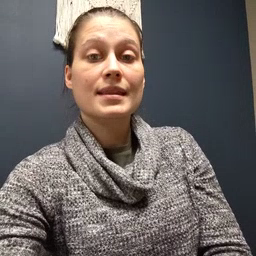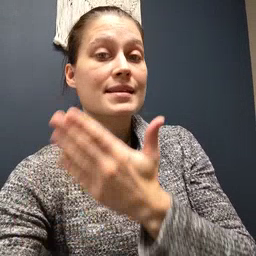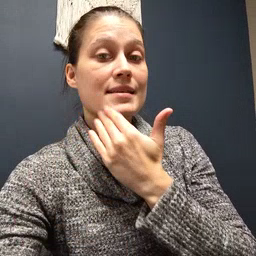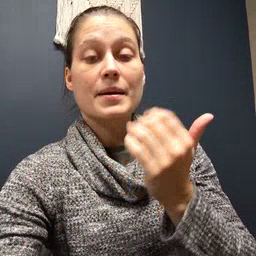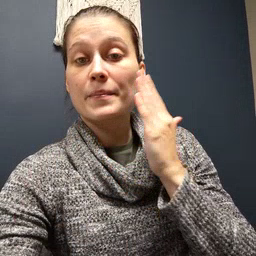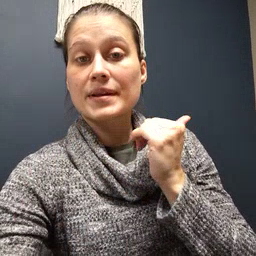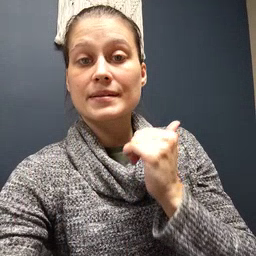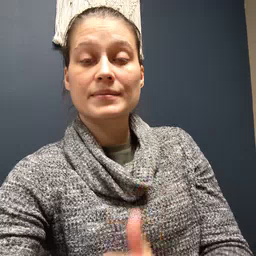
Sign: napkin